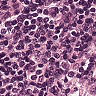
Metastatic tissue present: no